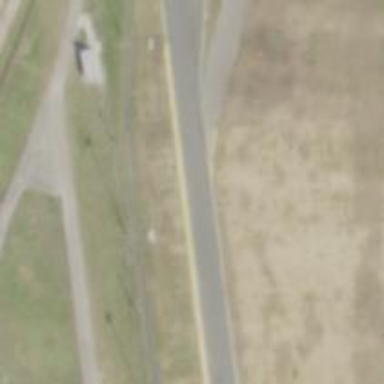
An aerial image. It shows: Raceway for motor sports.